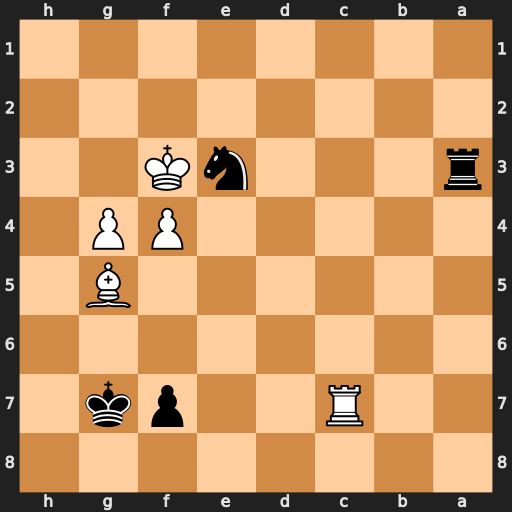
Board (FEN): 8/2R2pk1/8/6B1/5PP1/r3nK2/8/8
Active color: b
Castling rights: -
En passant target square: -
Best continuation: Nd5+ Ke4 Nxc7